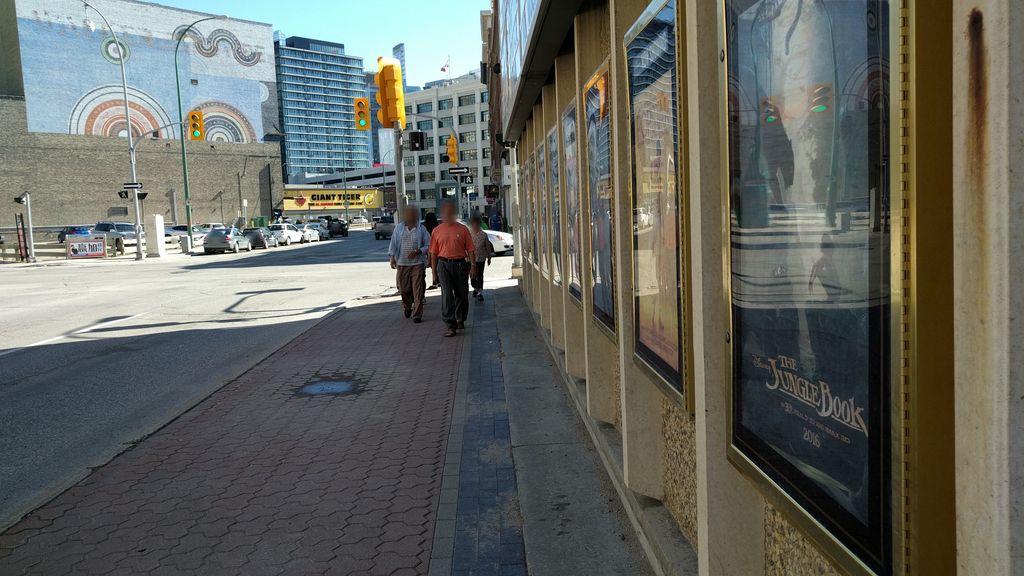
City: winnipeg